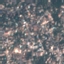
Land use / land cover class: Residential